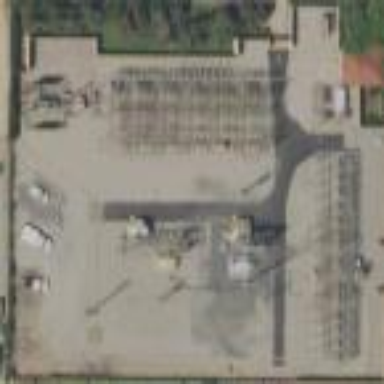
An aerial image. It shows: Outdoor distribution substation.